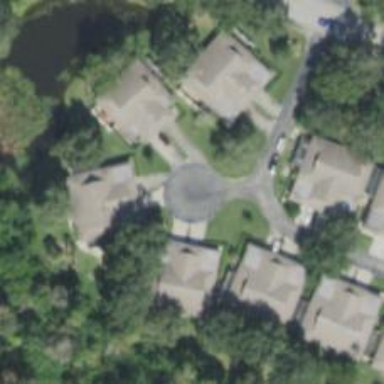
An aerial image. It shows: Residential road.